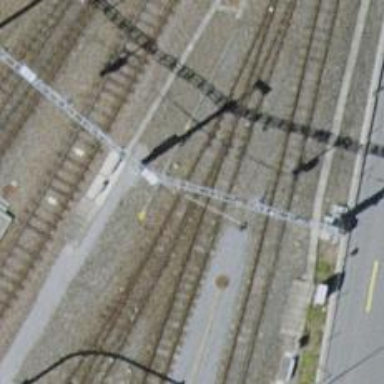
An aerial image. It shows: Railway switch.